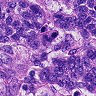
Metastatic tissue present: yes